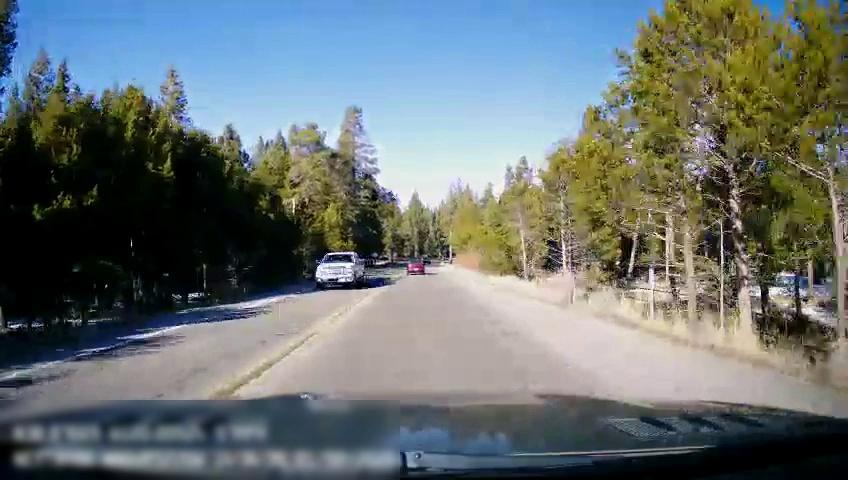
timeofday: Day
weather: Sunny
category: Drivable Space
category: Vehicles | Car
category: Vehicles | Truck
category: Lanes | Current Lane
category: Lanes | Opposite Lane